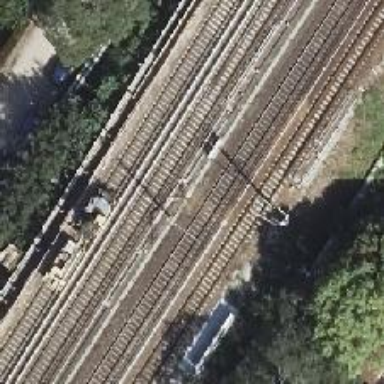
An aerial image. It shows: Milestone along the railway track with catenary mast.